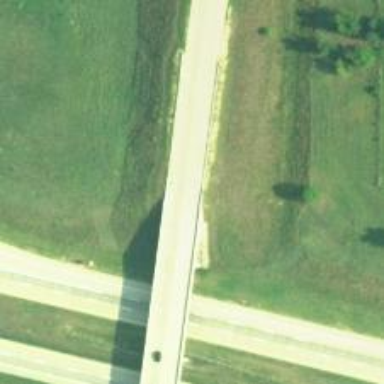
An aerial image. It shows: Secondary road crossing viaduct.